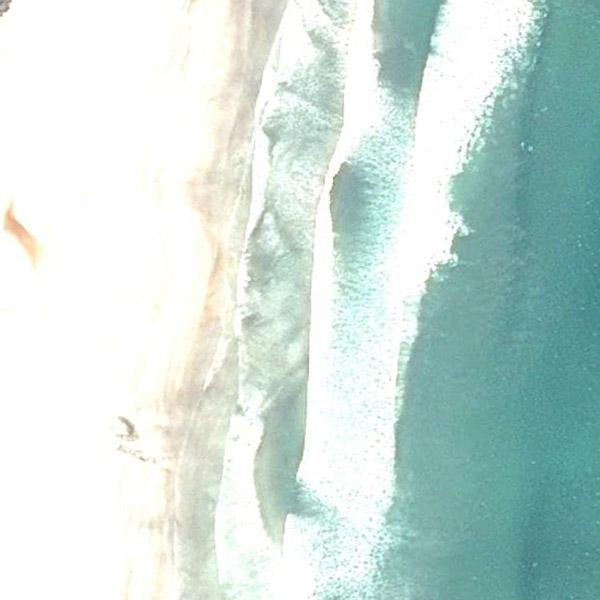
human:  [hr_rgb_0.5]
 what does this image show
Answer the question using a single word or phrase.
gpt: beach